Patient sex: M
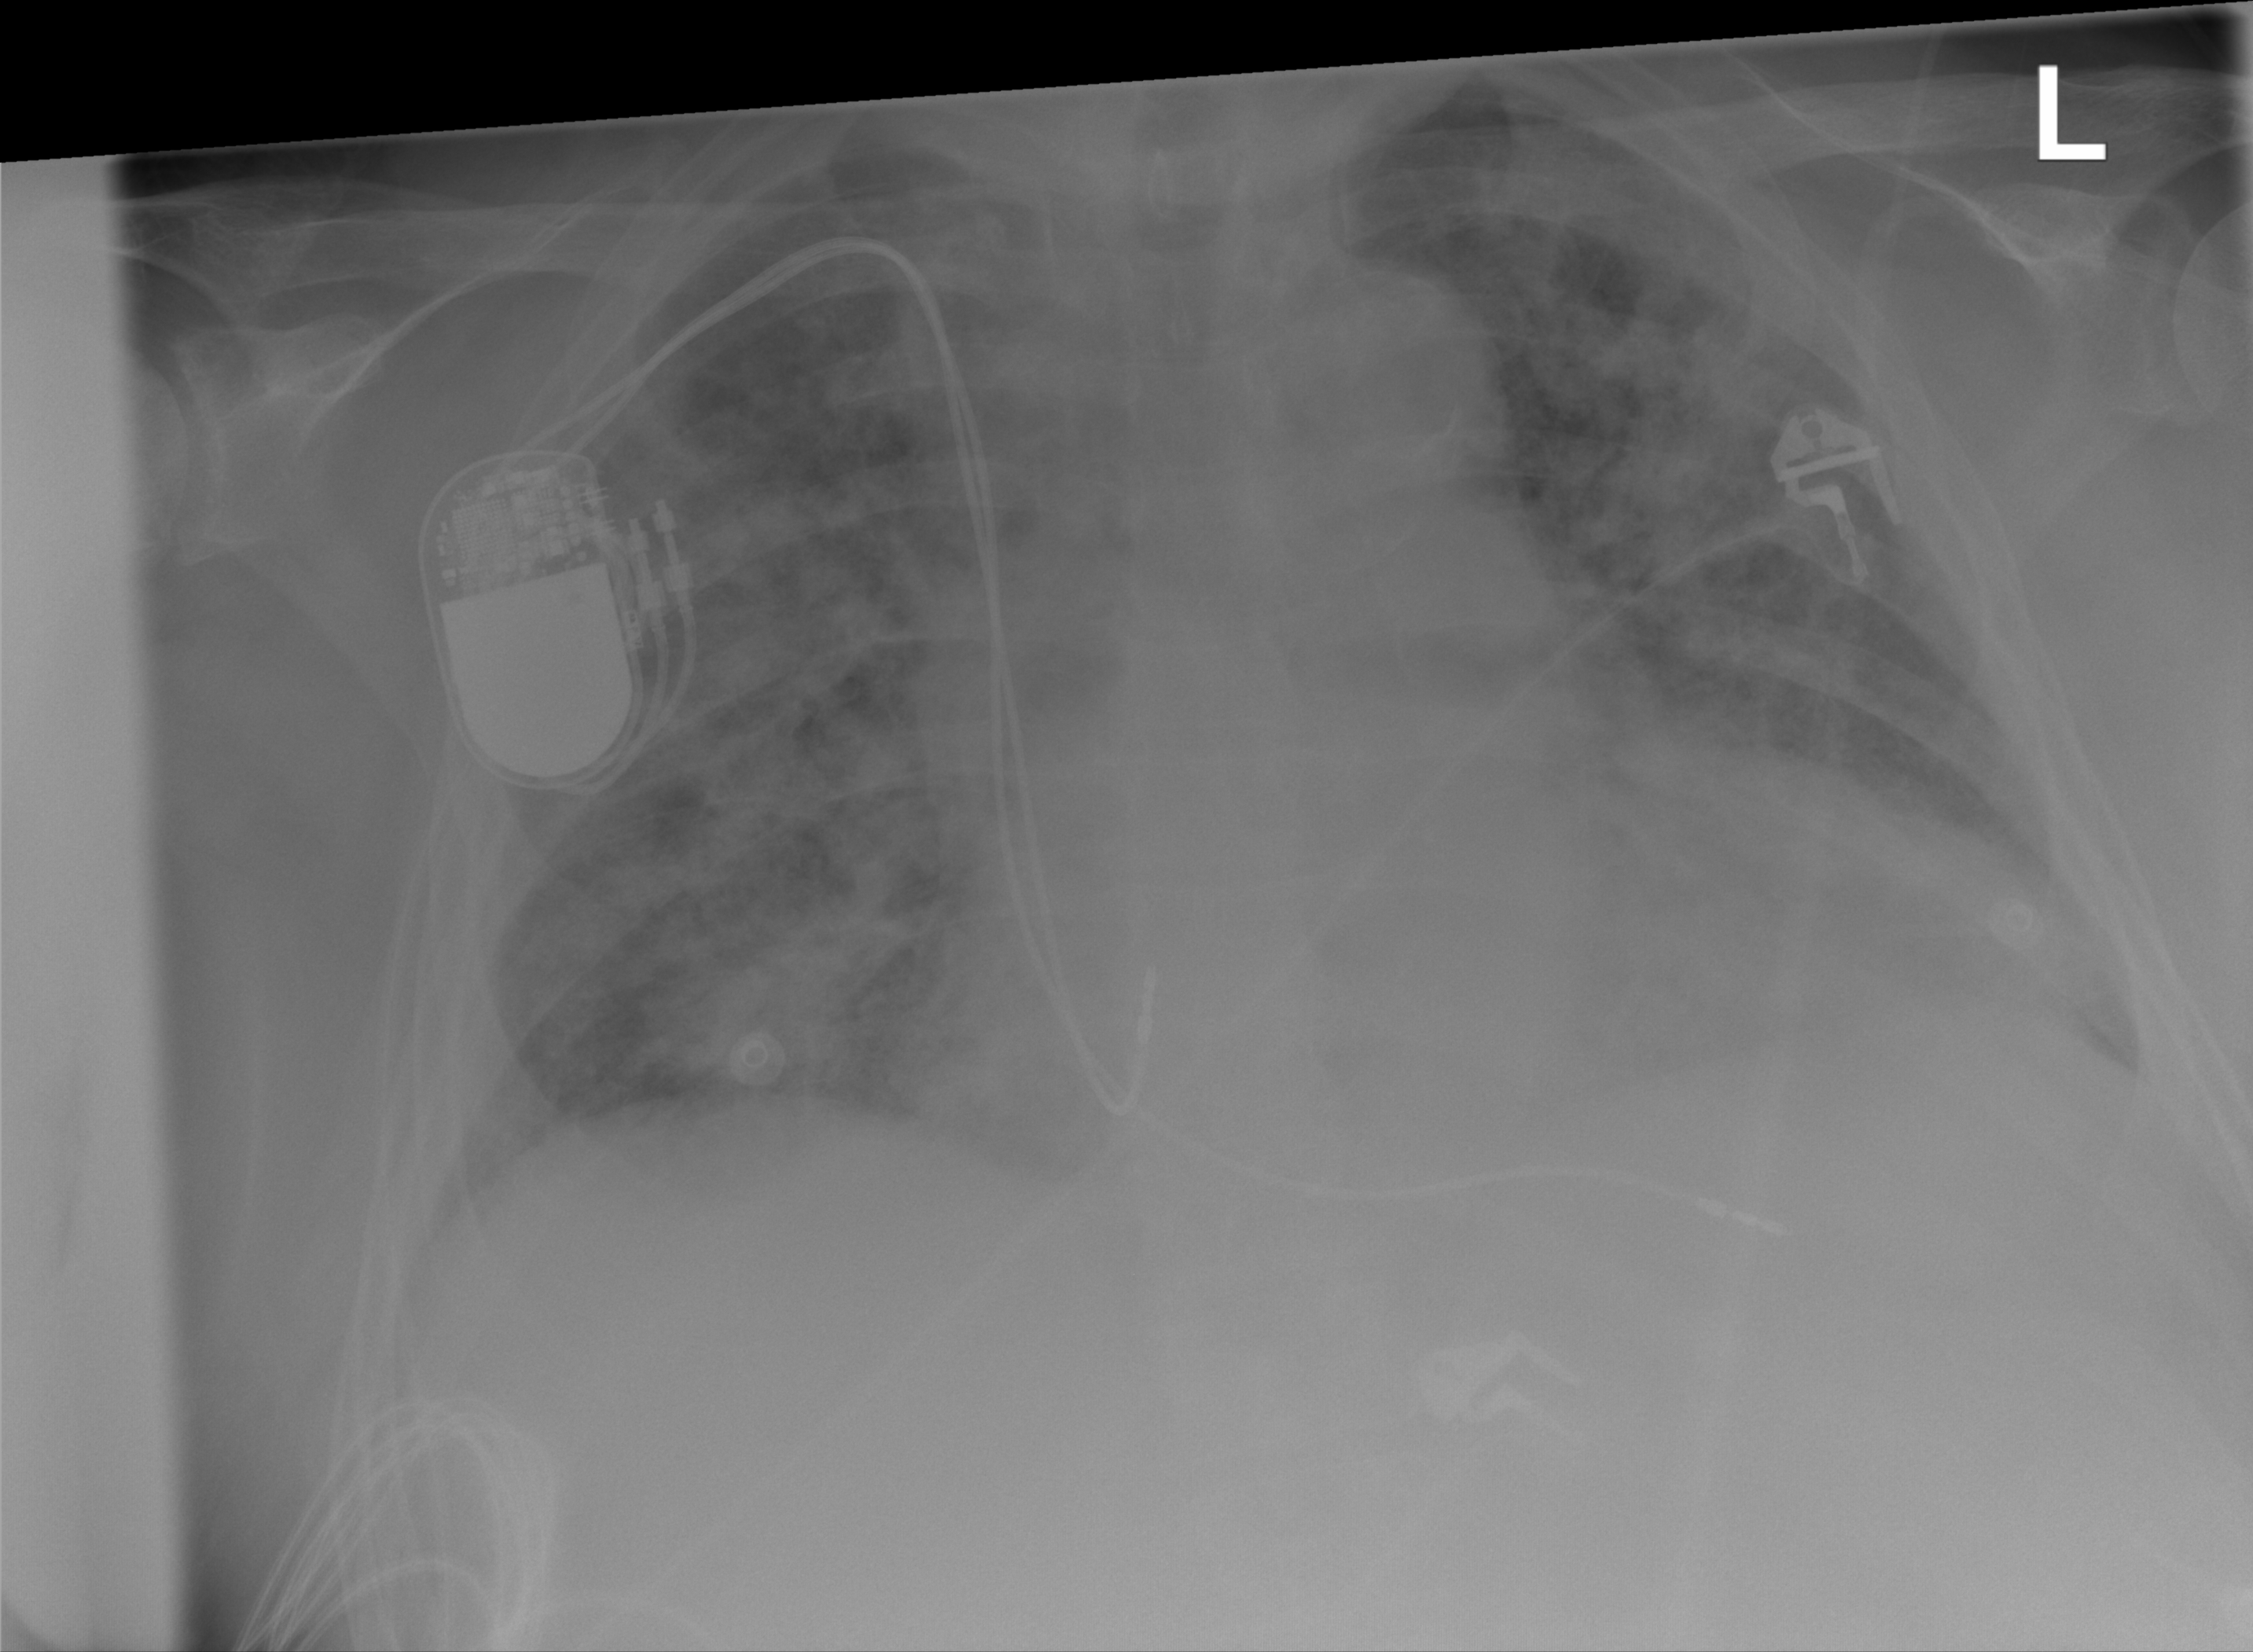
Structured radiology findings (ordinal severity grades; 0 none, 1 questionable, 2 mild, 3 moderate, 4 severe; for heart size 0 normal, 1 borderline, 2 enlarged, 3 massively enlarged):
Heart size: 3
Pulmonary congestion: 2
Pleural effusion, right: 0
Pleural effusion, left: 0
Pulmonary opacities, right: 3
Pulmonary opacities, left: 3
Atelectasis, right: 2
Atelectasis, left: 2